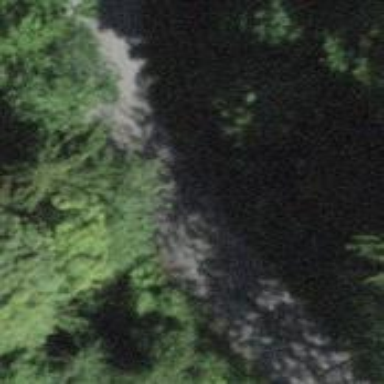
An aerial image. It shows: Culvert tunnel.